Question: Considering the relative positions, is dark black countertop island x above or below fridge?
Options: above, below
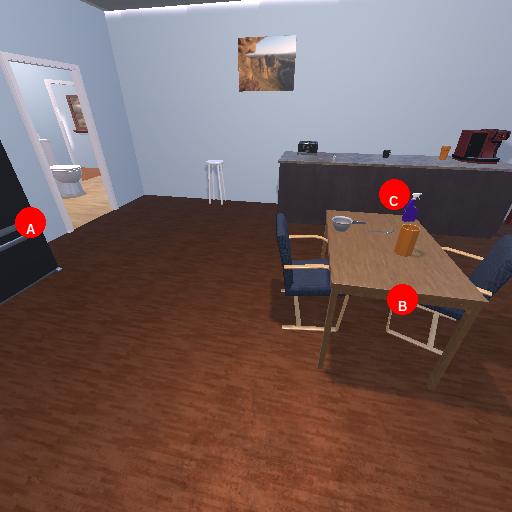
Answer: above